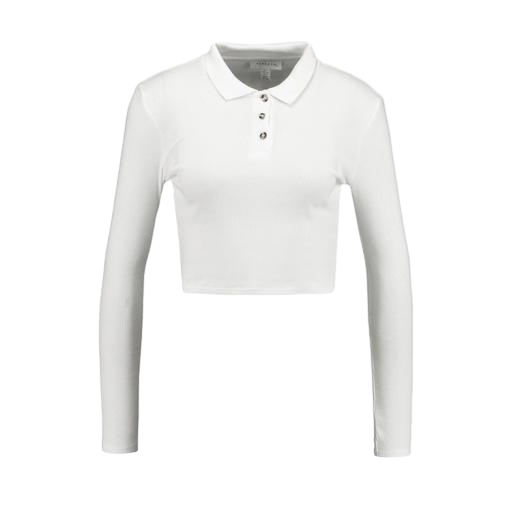
white long-sleeved polo top, white henley long-sleeved ribbed-jersey top, white polo-neck top, white background